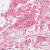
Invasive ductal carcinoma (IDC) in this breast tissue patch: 0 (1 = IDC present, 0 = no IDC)